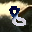
Label: 8